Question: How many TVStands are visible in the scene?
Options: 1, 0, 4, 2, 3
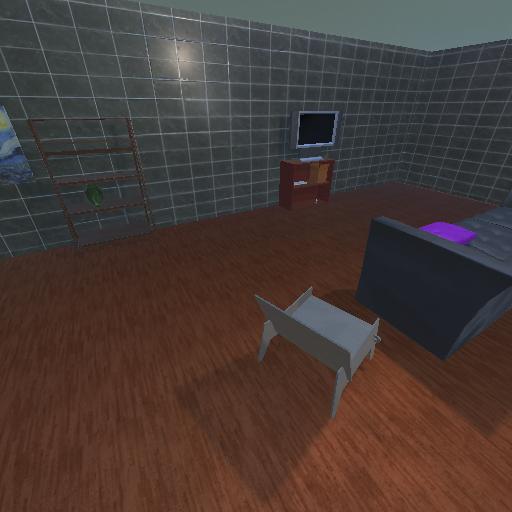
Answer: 1